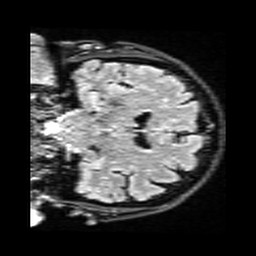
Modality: FLAIR
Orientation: coronal
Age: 70
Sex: female
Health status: healthy
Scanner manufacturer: siemens
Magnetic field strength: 3 T
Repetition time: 9 s
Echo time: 0.088 s